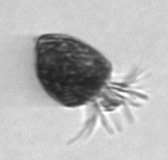
Label: Strombidium_tintinnodes